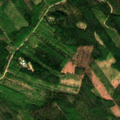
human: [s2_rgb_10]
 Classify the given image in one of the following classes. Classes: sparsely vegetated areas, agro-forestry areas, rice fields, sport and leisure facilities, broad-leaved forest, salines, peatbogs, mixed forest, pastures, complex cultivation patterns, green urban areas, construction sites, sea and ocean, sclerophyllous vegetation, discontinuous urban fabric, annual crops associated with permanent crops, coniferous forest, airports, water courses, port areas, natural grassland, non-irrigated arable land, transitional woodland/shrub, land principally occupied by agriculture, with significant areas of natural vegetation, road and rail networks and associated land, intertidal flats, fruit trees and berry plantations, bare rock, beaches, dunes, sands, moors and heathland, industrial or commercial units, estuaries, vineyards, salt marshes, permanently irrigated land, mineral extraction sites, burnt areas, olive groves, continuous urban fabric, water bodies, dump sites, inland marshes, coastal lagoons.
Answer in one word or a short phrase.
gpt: mixed forest, transitional woodland/shrub